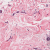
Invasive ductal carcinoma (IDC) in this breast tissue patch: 0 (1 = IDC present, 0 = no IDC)